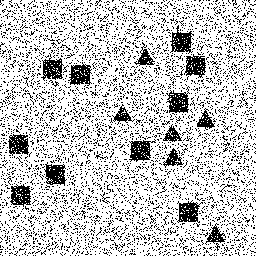
Squares: 10
Triangles: 6
Stars: 0
Total shapes: 16